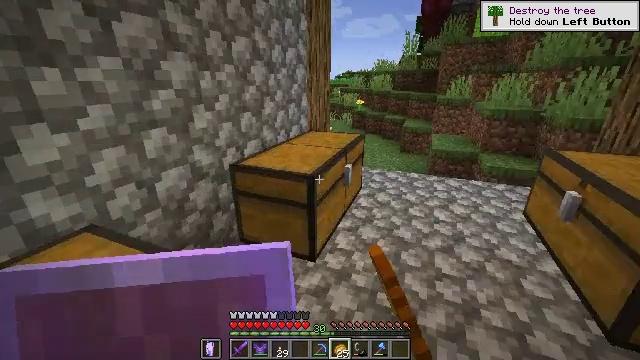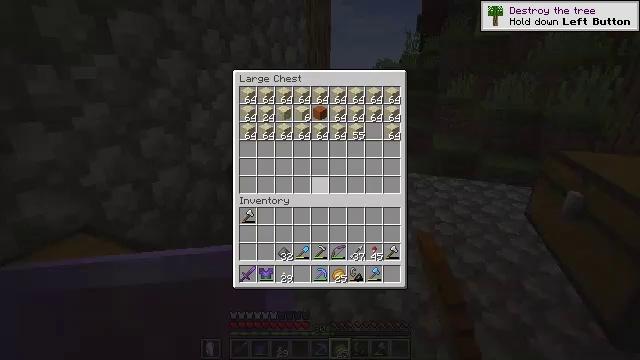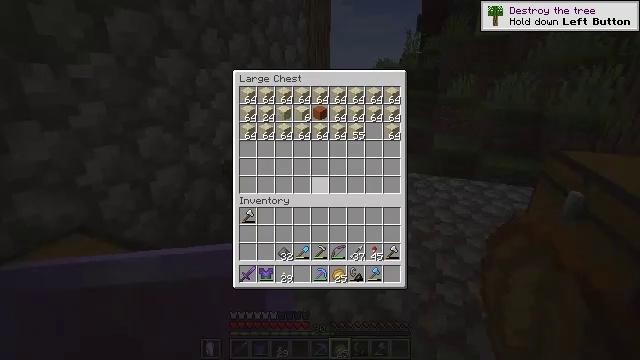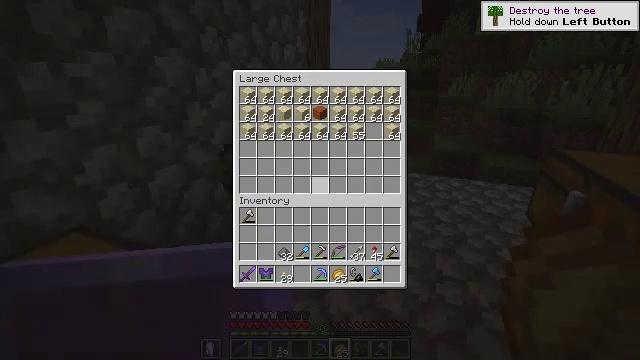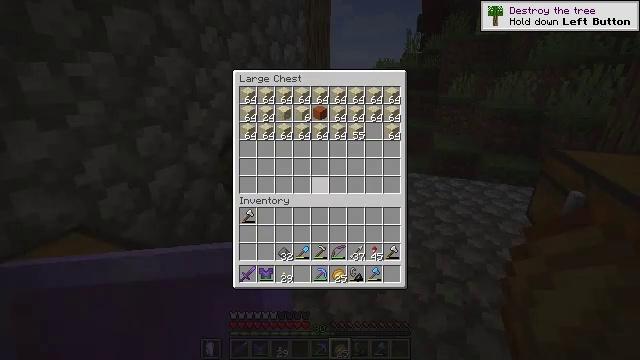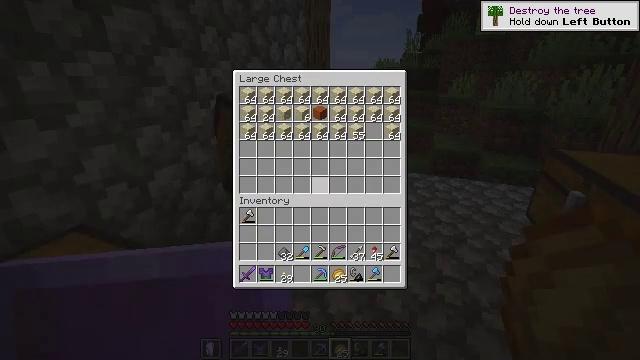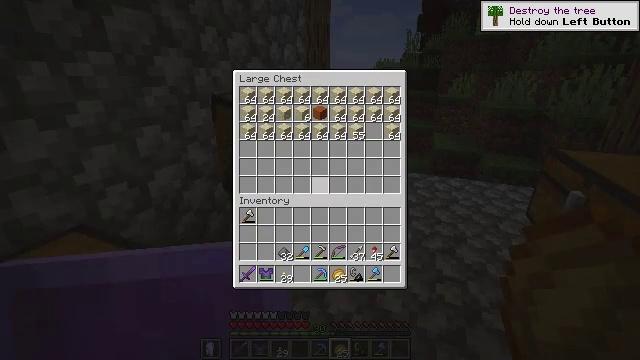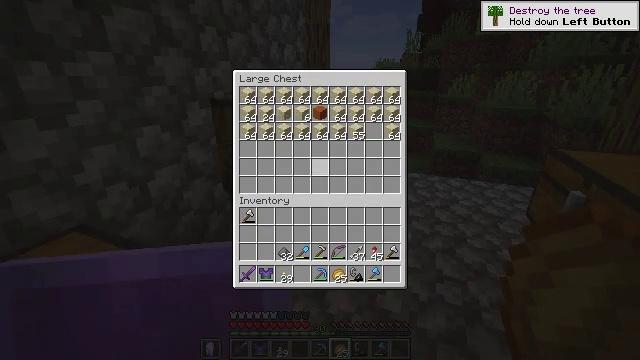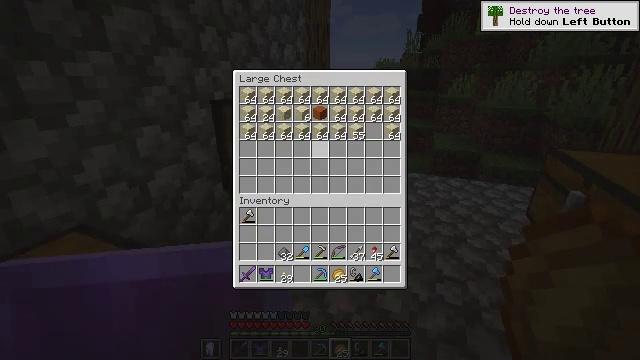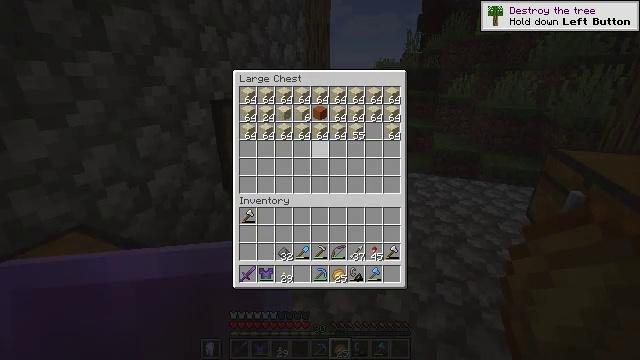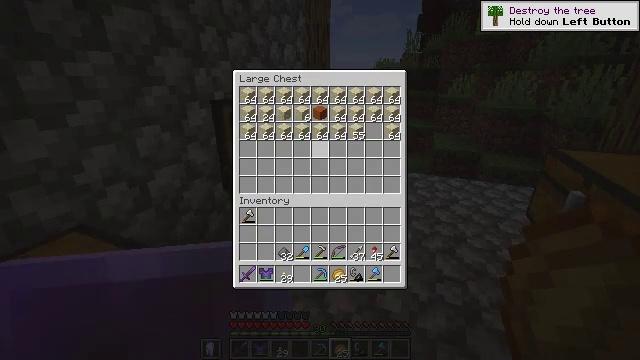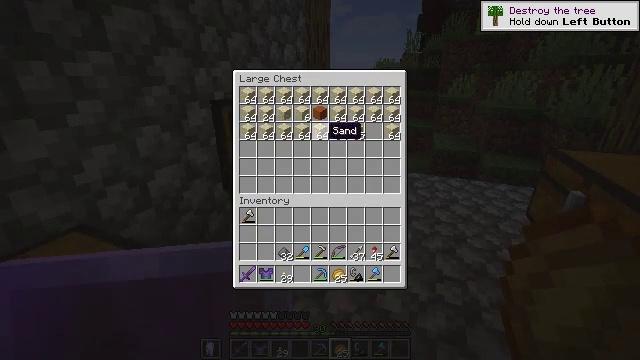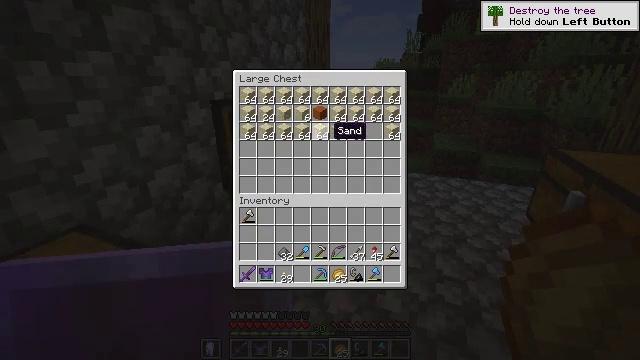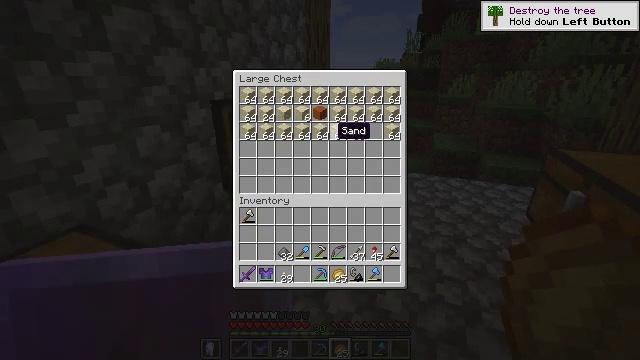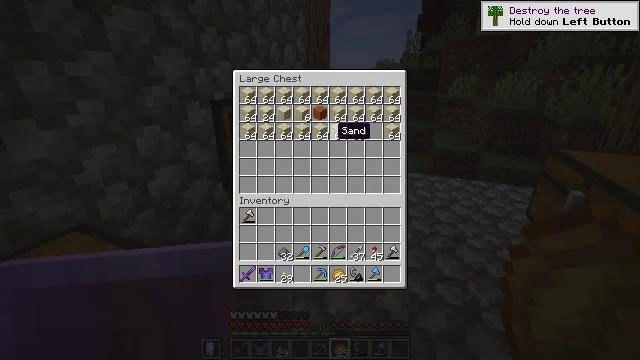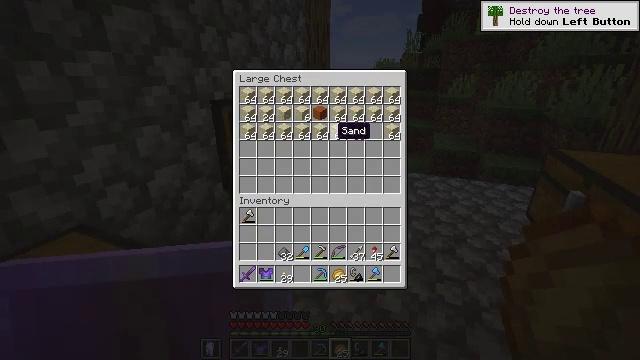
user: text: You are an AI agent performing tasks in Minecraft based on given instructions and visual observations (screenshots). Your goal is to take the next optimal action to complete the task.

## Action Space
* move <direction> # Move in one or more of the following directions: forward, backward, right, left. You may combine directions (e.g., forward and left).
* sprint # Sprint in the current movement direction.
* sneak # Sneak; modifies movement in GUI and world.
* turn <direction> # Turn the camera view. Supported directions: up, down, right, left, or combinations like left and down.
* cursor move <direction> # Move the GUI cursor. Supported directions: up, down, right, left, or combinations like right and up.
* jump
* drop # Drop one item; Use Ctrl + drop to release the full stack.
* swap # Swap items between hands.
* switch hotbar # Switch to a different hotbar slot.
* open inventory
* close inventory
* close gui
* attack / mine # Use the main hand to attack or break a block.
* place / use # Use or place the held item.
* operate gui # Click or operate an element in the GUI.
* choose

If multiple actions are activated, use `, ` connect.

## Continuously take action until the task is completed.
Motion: motion action
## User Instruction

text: Put materials on the crafting table to craft TNT.
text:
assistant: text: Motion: no_op
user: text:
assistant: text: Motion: no_op
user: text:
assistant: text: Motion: no_op
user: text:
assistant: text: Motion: no_op
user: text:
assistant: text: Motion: no_op
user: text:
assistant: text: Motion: no_op
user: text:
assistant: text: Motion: cursor move up
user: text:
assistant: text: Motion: cursor move up
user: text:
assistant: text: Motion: cursor move up
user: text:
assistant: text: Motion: no_op
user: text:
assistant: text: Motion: no_op
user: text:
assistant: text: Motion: no_op
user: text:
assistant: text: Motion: no_op
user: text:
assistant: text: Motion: no_op
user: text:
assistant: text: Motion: no_op
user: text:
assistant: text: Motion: no_op
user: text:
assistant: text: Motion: no_op
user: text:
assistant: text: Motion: no_op
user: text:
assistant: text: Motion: no_op
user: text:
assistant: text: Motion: no_op
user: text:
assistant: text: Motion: no_op
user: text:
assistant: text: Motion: choose
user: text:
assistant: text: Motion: choose
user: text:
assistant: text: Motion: choose
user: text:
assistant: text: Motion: cursor move down
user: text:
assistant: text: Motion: cursor move down
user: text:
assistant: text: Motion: cursor move down
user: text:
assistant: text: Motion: cursor move down
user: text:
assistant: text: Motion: no_op
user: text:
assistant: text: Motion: no_op